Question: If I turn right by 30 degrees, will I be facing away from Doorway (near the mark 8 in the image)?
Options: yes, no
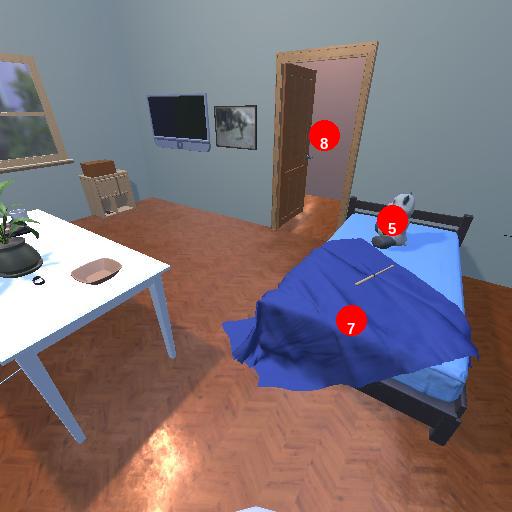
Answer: yes